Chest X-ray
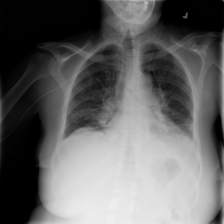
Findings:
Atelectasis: negative
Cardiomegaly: negative
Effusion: positive
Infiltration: positive
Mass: negative
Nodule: negative
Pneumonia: negative
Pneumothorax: negative
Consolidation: negative
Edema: negative
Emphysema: negative
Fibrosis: negative
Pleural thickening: positive
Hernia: negative